Question: This is a heatmap showing the profit of each employee (rows) for different tasks (columns). Task 1 requires exactly 2 people; Task 2 requires exactly 2 people; Task 3 requires exactly 1 person; Task 4 requires exactly 1 person; Task 5 requires exactly 3 people. Under the constraint that each task must have exactly the required number of people, what is the maximum total profit achievable by assigning employees? Note: All profit values are multiples of 10. Each task's total profit is the sum of the profits contributed by one or more people assigned to that task; not every task must be completed. Each person can be assigned to at most one task.
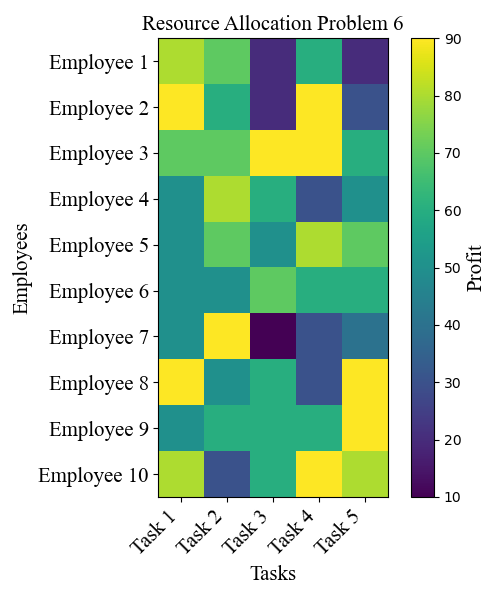
Answer: 770